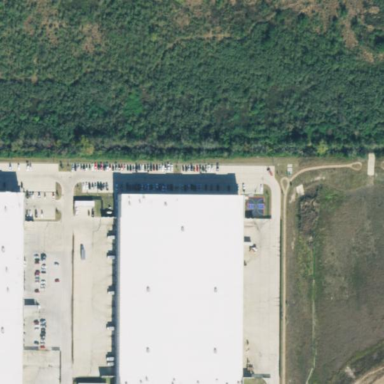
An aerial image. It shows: Warehouse building.